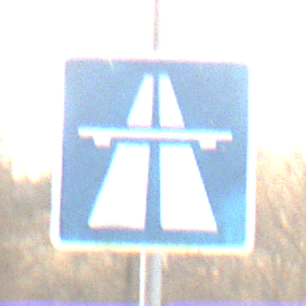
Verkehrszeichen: Autobahn
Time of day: SunriseSunset
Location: Outdoor (Nature)
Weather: PartlyCloudy
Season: NotSpecified
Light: Natural